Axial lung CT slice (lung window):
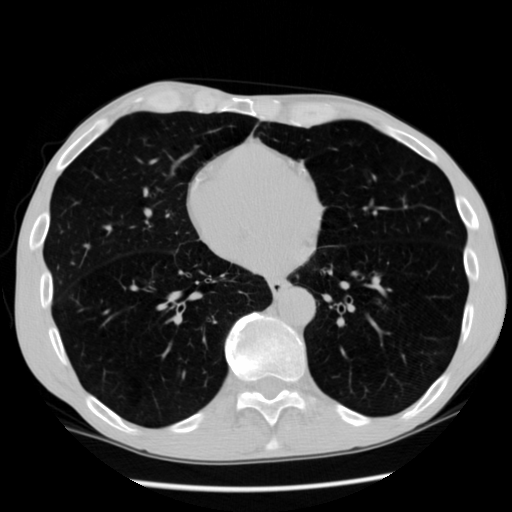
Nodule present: no